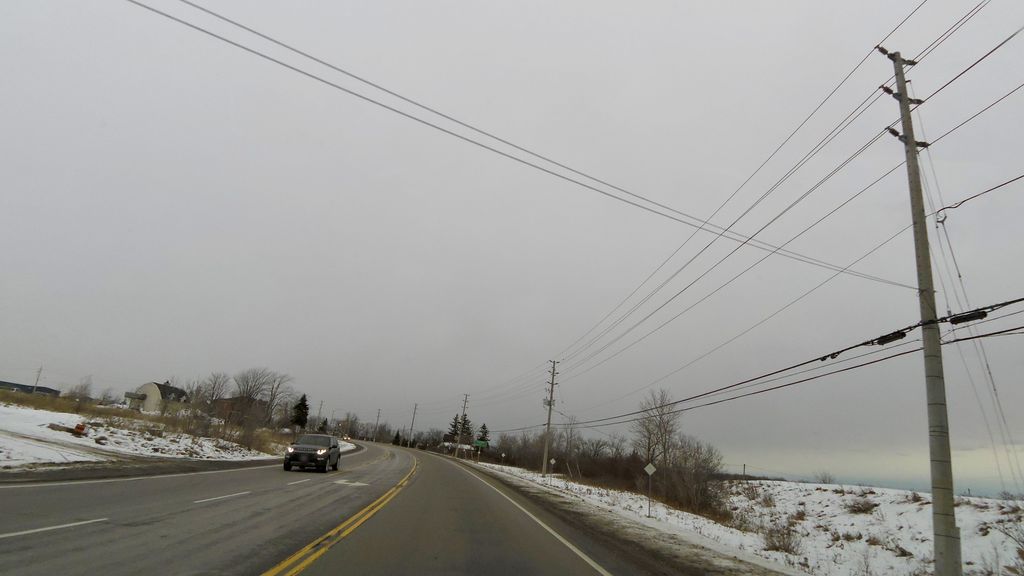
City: hamilton